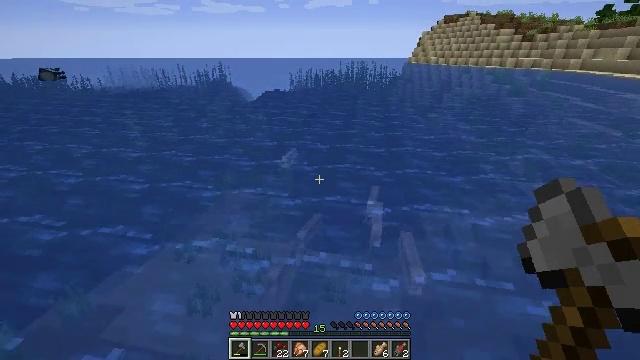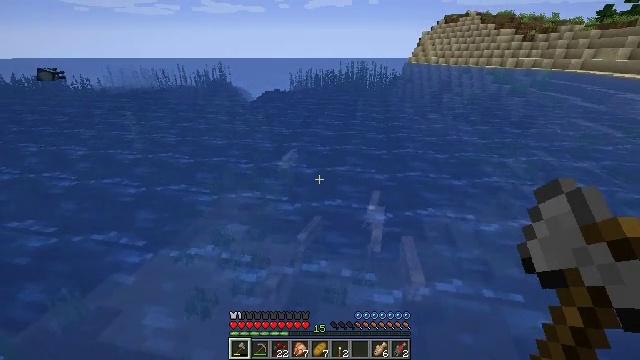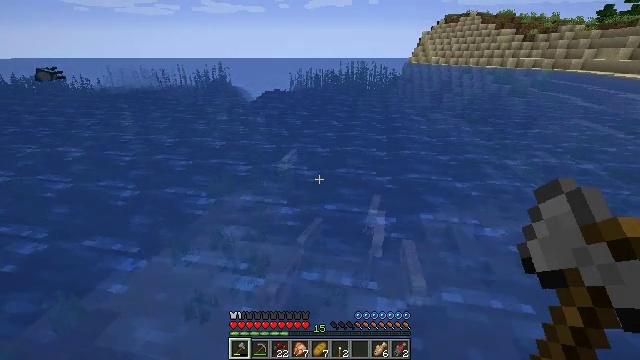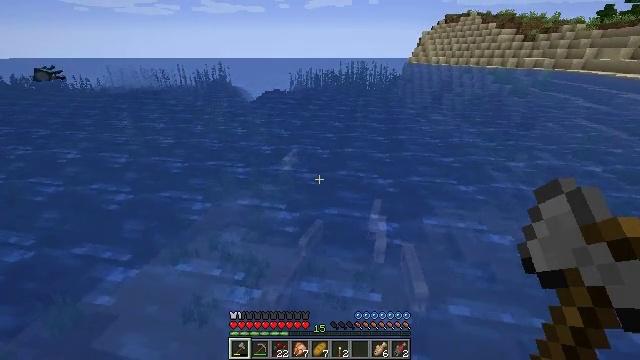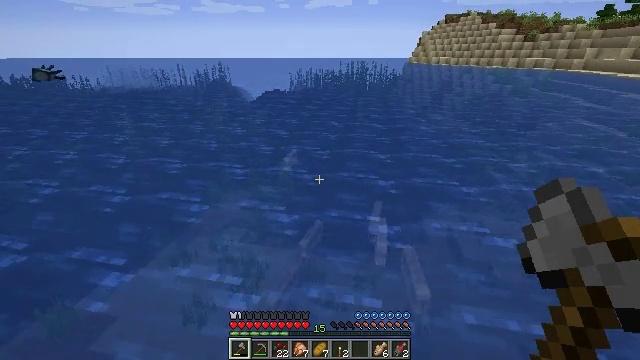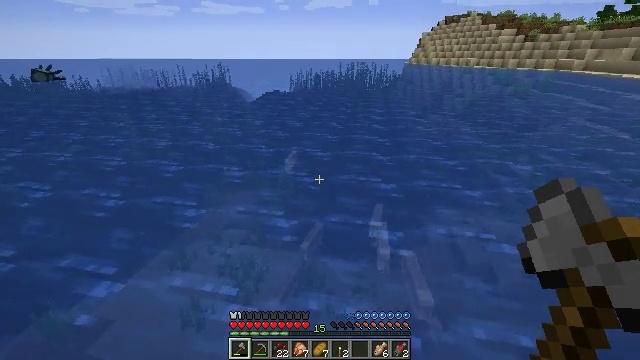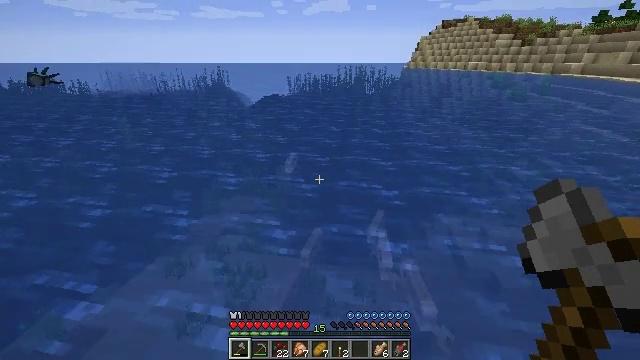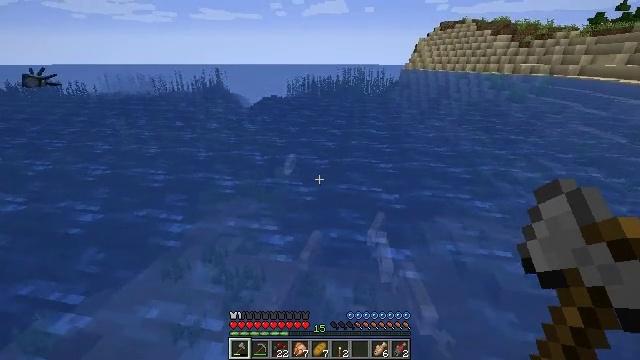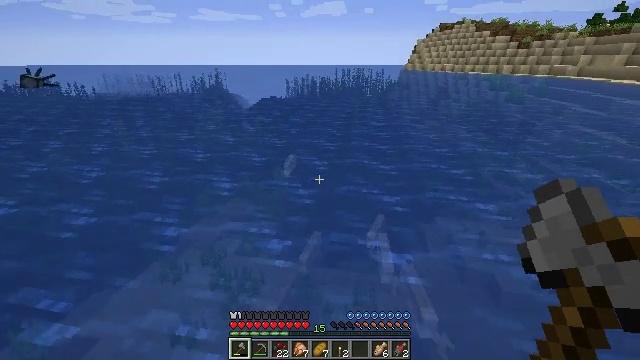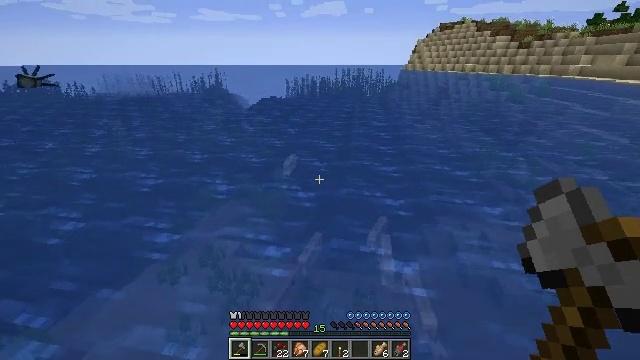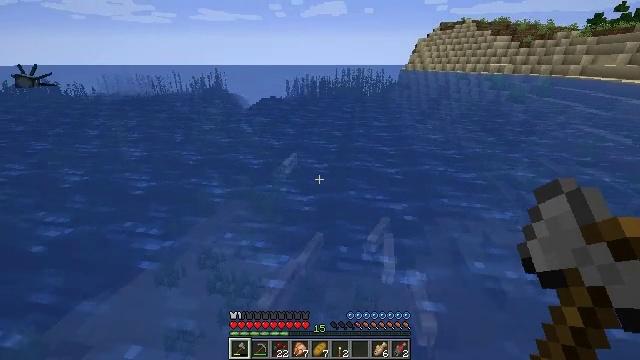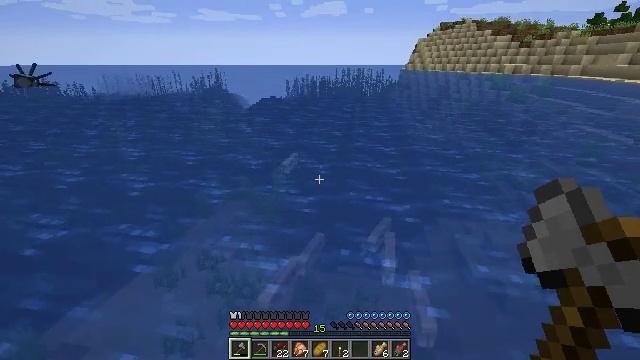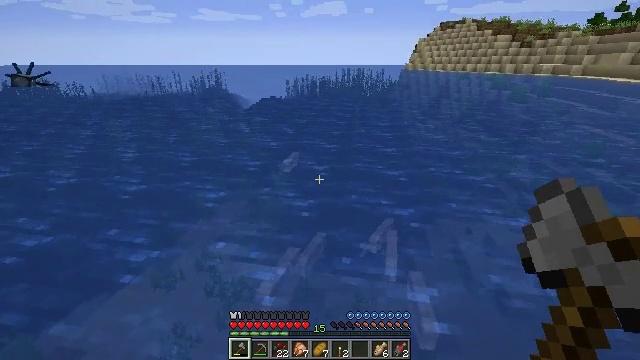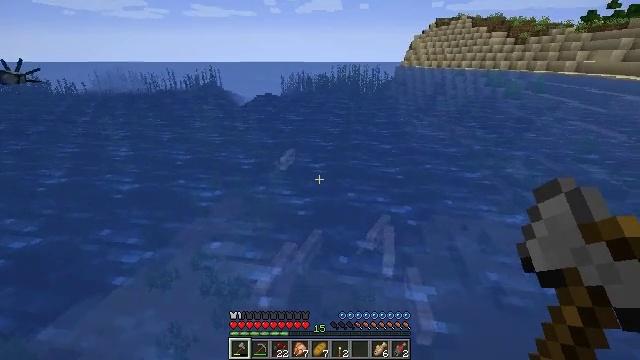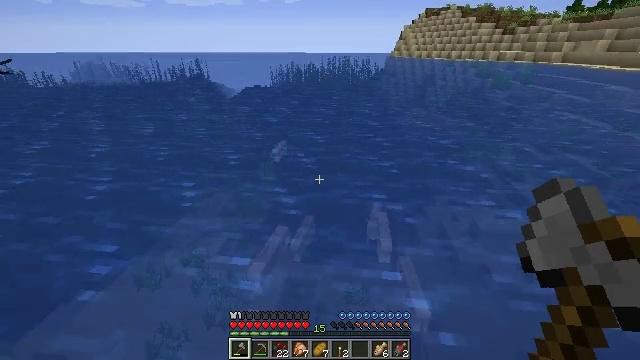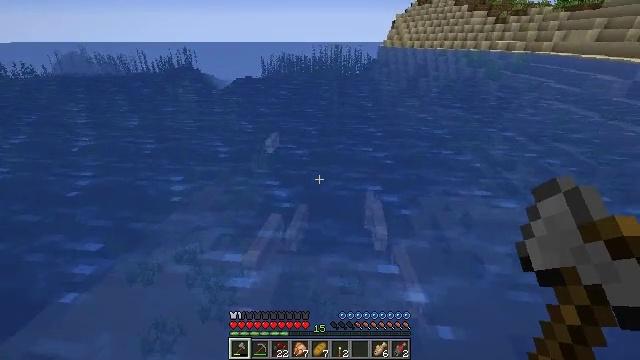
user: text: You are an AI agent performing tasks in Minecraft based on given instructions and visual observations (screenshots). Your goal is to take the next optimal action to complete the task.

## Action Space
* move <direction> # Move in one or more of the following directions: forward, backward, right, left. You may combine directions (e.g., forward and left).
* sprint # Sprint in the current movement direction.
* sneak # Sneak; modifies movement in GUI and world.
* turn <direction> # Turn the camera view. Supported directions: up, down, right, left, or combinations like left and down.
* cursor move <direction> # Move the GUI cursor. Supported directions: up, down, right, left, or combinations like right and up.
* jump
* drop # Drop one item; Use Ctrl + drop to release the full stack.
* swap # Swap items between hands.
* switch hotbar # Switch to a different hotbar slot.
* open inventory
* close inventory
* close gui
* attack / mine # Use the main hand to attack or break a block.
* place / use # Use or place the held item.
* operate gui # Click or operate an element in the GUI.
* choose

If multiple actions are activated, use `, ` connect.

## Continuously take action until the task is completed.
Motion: motion action
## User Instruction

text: Kill mobs in water.
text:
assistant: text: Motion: move forward
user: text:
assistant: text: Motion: move forward
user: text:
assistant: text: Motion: move forward
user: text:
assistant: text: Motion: move forward
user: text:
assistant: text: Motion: move forward
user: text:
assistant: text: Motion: move forward
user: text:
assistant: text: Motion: move forward
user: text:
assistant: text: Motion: move forward
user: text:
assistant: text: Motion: move forward
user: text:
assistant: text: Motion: move forward
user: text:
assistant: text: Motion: move forward
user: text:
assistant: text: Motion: move forward
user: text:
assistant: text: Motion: move forward
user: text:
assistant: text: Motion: move forward, turn right and down
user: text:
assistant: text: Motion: move forward, sneak, turn right and down
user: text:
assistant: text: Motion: move forward, sneak, turn down
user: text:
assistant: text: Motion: move forward, sneak
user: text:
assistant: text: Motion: move forward, sneak
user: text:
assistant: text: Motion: move forward, sneak
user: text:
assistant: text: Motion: move forward, sneak, turn right and up
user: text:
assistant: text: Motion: move forward, sneak, turn right and up
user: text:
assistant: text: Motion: move forward, sneak, turn right and up
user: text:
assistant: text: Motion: move forward, turn right and up
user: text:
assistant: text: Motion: move forward, turn right and up
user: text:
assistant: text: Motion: move forward, turn right and up
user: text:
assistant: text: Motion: move forward, turn up
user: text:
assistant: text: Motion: move forward, turn up, jump
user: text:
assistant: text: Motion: move forward, jump
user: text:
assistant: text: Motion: move forward, jump
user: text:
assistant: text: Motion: move forward, turn left, jump